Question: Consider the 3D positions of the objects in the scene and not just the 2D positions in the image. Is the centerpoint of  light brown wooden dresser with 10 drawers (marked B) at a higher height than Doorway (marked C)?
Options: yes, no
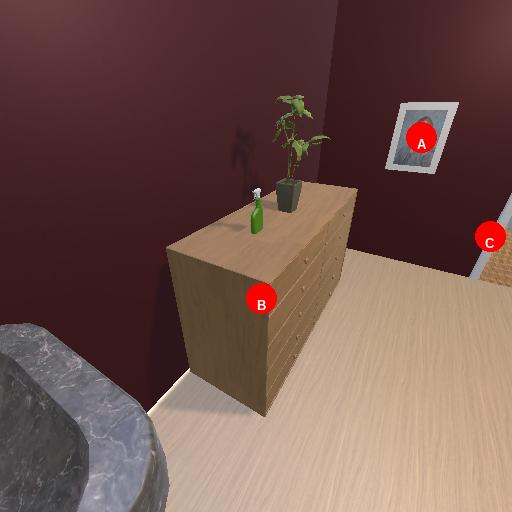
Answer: yes